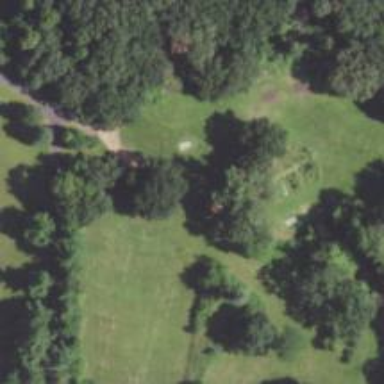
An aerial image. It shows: The starting point of disc golf course.